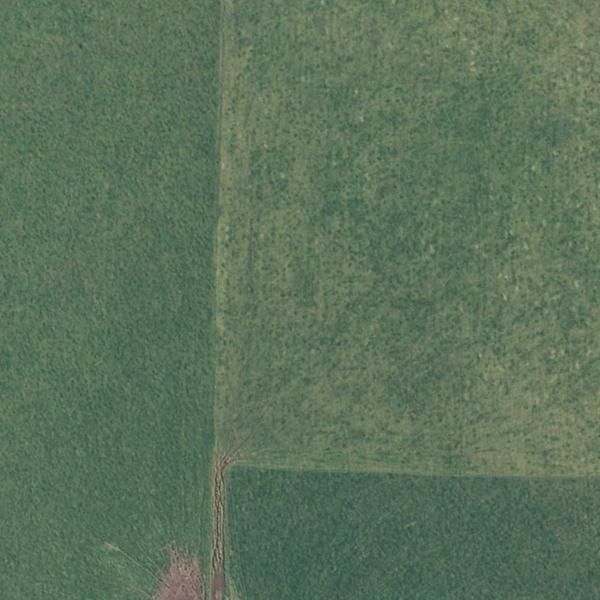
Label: Meadow